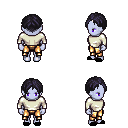
a pixel art fantasy rpg character, female body template, dark elf, purple skin, white long-sleeve shirt, gold greaves, raven parted hairstyle, black slippers, four views (front, back, left, right), 2x2 character sprite sheet, small pixel art, hard edges, no anti-aliasing